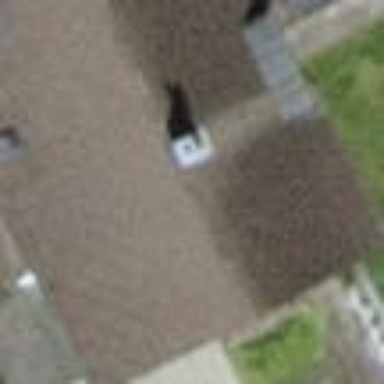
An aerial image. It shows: Semi-detached house.